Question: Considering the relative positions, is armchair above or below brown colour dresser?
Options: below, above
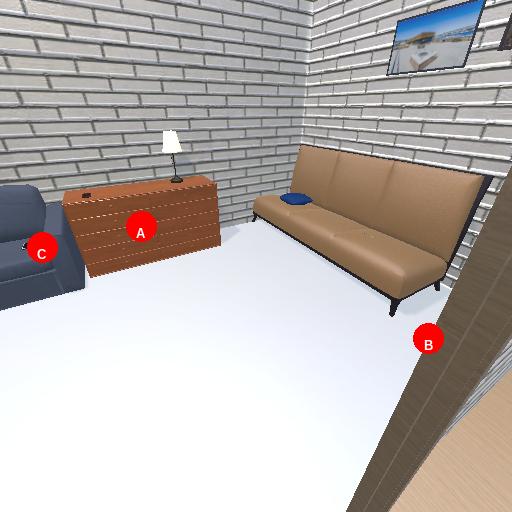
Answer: below